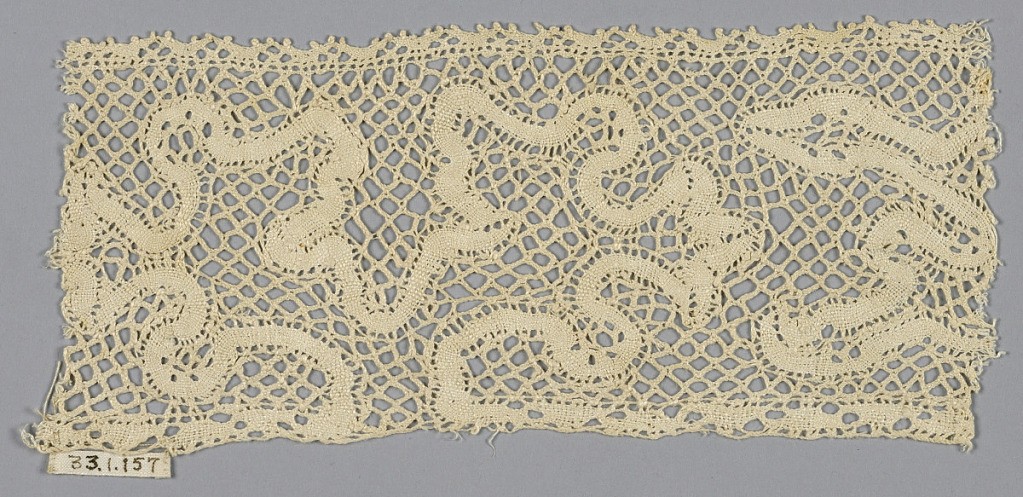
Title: Fragment
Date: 18th century
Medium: linen Technique: bobbin made continuous tape with net added
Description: Fragment with a scrolling tape meander in a field of open mesh.